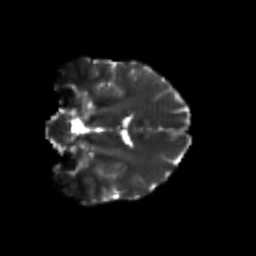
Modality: T2w
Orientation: coronal
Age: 26
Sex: male
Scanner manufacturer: siemens
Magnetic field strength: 3 T
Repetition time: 3.5 s
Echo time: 0.125 s